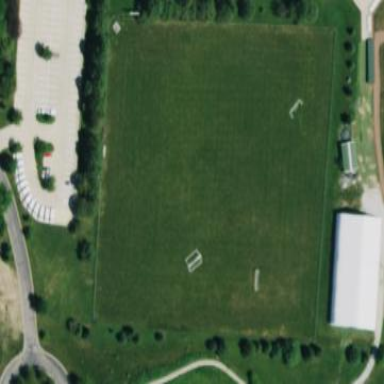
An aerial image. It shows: Soccer pitch designated for leisure and sports activities.